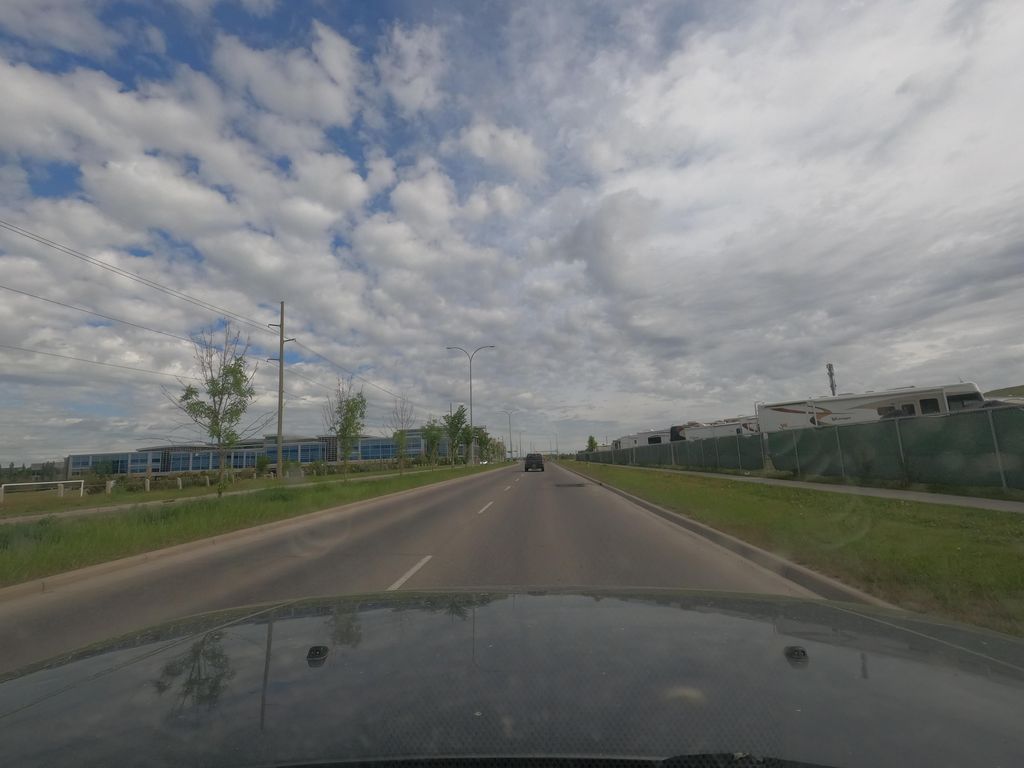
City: calgary